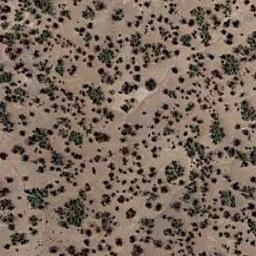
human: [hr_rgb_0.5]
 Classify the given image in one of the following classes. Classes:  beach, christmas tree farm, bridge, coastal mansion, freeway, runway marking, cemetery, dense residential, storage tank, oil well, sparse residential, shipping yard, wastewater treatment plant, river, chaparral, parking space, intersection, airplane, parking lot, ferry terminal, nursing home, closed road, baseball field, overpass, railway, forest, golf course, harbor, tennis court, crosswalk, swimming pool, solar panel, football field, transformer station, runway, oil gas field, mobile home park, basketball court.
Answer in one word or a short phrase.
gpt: chaparral